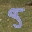
Label: 5